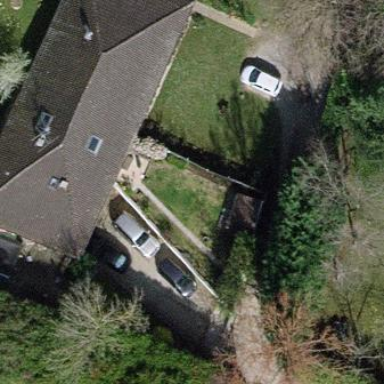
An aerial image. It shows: House with hipped roof aligned along its orientation.